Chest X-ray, AP view. Patient: 38 years old, sex F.
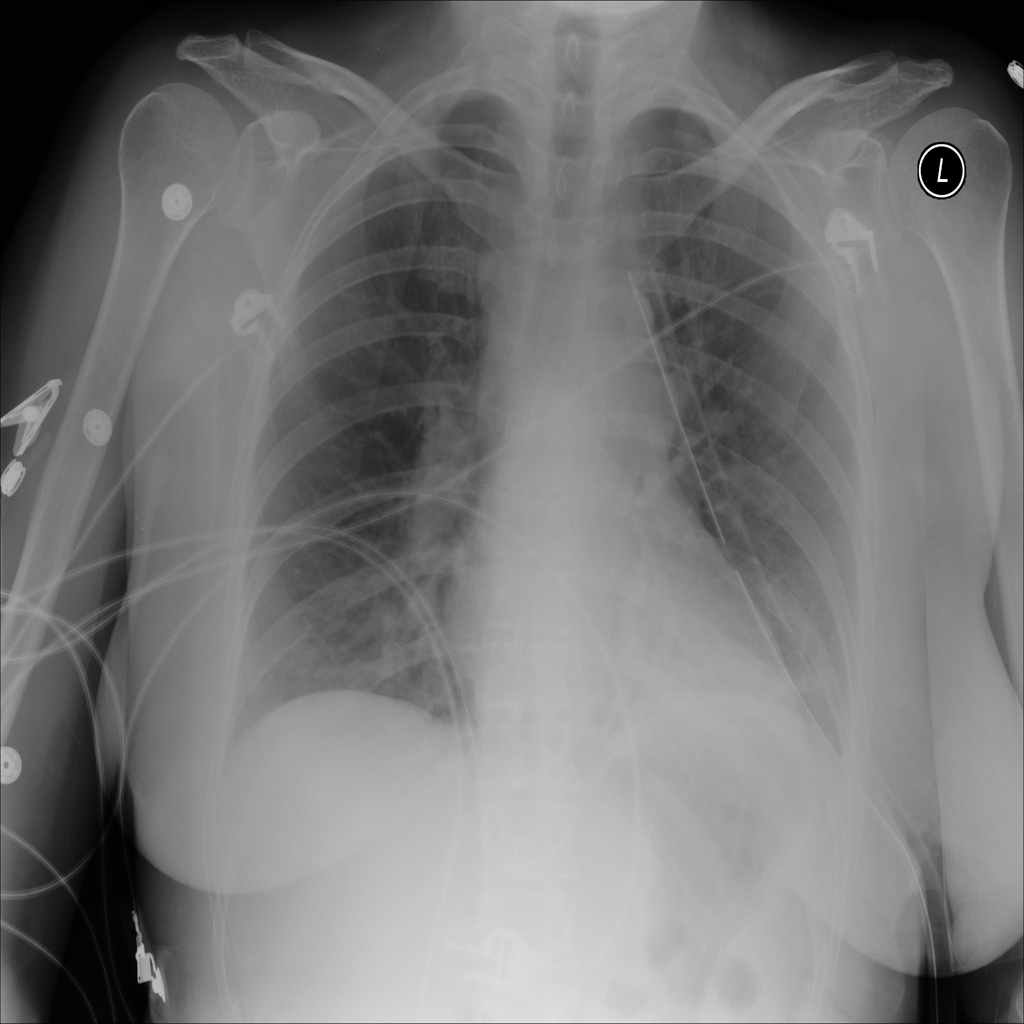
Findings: Atelectasis, Pneumothorax